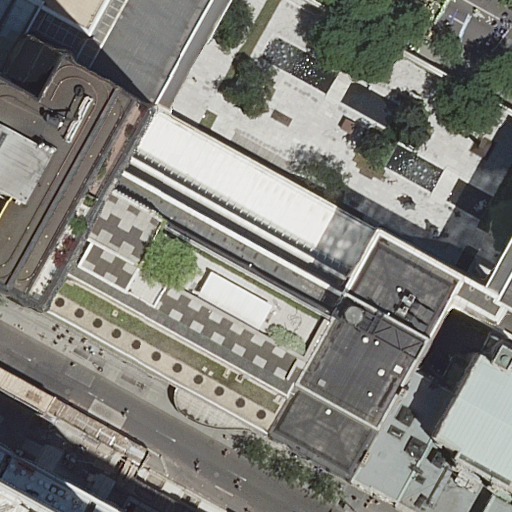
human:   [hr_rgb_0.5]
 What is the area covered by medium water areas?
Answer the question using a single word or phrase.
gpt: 243m2

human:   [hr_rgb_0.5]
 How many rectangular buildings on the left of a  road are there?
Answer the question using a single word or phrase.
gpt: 3

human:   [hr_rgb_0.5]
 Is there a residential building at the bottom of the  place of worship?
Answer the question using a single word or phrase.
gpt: no

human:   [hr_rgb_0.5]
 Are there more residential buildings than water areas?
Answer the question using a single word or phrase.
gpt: yes

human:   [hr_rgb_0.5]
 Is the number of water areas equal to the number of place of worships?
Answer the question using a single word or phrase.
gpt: no

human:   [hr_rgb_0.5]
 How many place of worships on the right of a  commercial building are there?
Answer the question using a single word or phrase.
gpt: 0

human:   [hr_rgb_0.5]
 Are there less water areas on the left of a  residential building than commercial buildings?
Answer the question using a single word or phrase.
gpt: no

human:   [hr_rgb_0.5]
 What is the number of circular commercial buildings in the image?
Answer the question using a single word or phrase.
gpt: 0

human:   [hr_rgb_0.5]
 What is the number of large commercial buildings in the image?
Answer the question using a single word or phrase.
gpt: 0

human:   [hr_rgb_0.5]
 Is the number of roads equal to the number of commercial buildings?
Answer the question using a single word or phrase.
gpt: no

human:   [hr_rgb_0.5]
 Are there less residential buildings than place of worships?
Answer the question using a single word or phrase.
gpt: no

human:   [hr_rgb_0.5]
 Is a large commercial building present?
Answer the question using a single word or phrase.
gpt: no

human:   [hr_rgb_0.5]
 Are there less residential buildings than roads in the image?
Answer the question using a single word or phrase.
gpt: no

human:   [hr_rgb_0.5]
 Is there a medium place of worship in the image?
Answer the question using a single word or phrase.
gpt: no

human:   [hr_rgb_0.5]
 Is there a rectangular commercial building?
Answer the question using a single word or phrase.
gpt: no

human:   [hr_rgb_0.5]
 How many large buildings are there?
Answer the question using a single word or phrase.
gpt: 6

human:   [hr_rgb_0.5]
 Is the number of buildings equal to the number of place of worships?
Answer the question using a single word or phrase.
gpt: no

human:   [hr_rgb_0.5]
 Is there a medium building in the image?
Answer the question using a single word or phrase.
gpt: yes

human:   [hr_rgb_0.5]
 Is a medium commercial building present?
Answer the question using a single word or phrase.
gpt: no

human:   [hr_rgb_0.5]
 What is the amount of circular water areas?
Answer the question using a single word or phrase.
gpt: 0

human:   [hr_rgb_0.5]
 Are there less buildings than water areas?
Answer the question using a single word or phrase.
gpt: no

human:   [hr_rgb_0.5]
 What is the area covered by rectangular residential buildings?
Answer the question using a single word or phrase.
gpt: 4047m2

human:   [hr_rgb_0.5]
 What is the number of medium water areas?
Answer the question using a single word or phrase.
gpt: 2

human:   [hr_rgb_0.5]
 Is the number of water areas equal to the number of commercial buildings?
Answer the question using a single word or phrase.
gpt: no

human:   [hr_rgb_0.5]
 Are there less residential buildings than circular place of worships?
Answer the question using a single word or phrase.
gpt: no

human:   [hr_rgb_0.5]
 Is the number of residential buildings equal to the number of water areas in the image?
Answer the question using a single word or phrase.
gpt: no

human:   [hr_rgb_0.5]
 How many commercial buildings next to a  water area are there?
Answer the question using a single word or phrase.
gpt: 0

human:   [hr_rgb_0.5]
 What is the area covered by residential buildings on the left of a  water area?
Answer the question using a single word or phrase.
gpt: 3738m2

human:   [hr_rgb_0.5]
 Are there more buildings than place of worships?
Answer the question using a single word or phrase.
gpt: yes

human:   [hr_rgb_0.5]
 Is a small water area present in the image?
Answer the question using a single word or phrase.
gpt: no

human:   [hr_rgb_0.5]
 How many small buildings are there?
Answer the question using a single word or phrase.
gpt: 0

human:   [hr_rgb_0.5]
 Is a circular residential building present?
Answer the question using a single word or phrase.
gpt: no

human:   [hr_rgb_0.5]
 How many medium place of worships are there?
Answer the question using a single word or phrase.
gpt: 0

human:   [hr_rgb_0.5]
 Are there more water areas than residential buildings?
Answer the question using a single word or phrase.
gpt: no

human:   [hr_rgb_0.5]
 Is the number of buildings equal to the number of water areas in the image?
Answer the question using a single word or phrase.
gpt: no

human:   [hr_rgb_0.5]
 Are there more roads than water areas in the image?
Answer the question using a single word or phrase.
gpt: no

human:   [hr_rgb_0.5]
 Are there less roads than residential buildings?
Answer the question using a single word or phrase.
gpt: yes